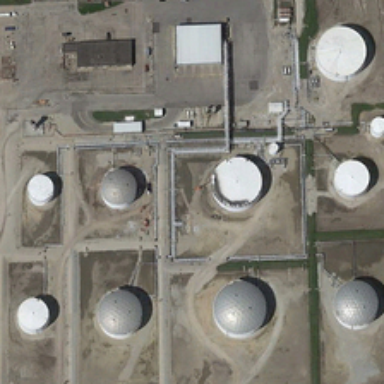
Ten cylindrical buildings are white or grey .